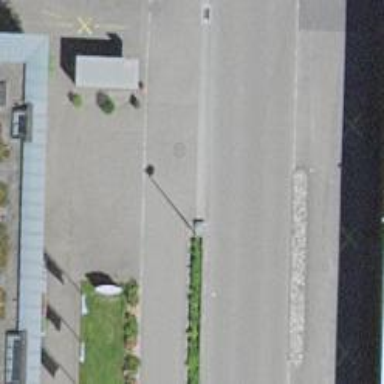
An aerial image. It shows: Block barrier.